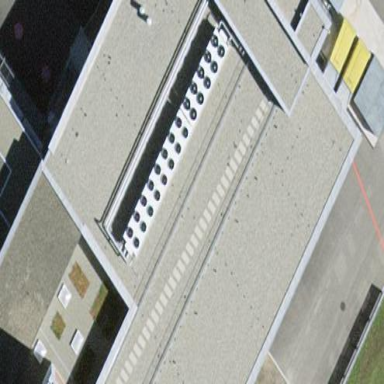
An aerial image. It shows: Building with flat roof.